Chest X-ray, AP view. Patient: 52 years old, sex F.
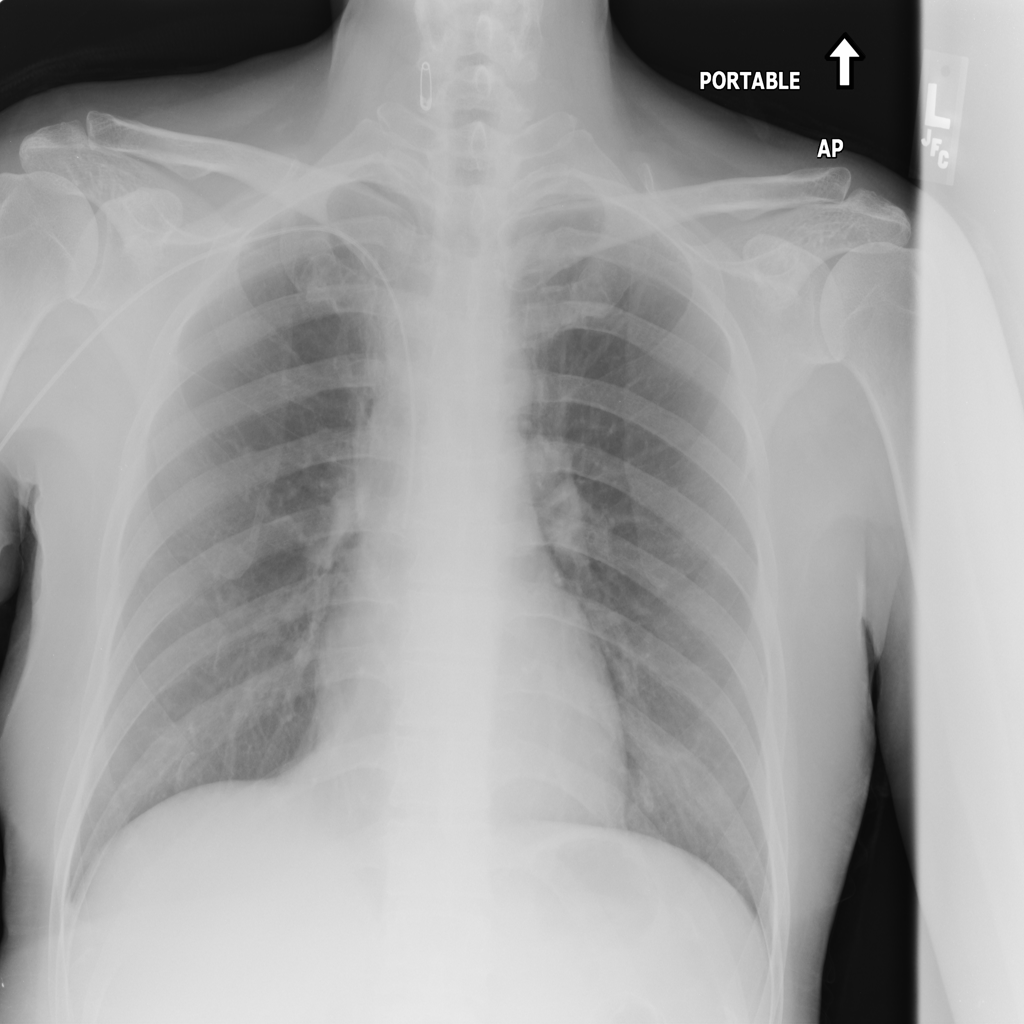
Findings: No Finding